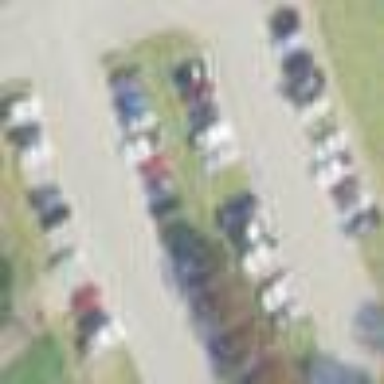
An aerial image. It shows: Parking area with park and ride facility.